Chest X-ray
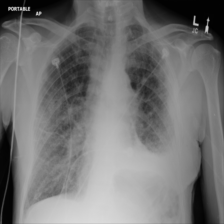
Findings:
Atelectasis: negative
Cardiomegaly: negative
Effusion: negative
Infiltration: negative
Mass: negative
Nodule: negative
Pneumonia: negative
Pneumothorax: negative
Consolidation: negative
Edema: negative
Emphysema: positive
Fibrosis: negative
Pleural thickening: negative
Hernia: negative